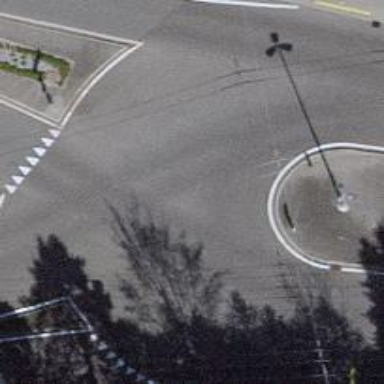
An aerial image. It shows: Primary highway with asphalt surface surrounding roundabout. There is cycle lane and trolley wires present.